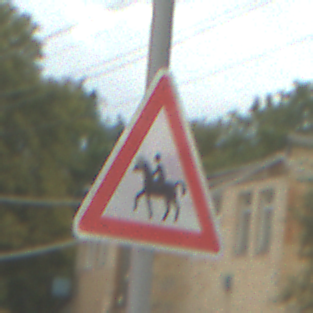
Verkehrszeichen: ReiterRechts
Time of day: MorningAfternoon
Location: Outdoor (Suburban)
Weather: PartlyCloudy
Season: NotSpecified
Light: Natural